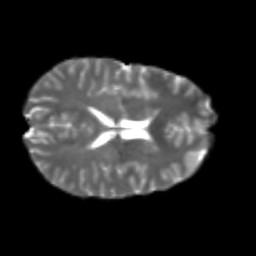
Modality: T2w
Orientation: axial
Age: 21
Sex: female
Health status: healthy
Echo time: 0.074 s